Field crop: maize
Growth stage: 1
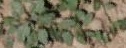
Species: convolvulus